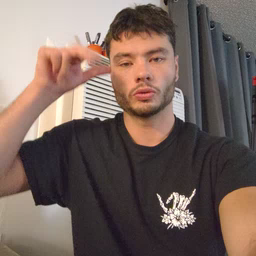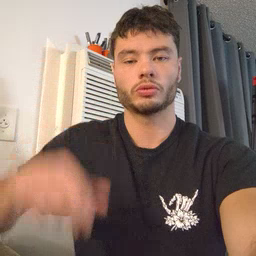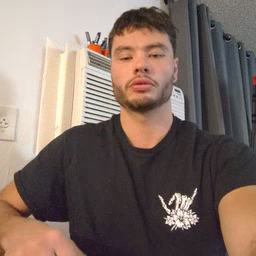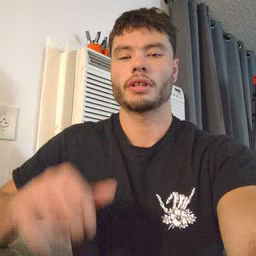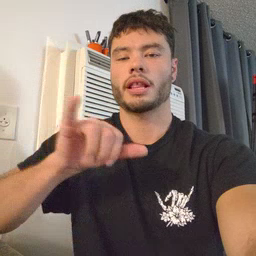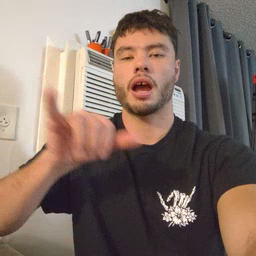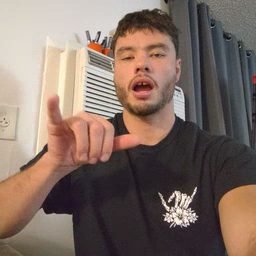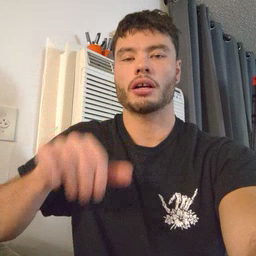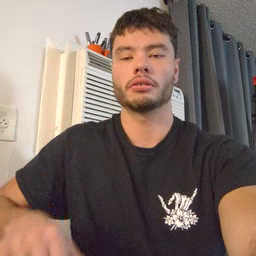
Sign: like